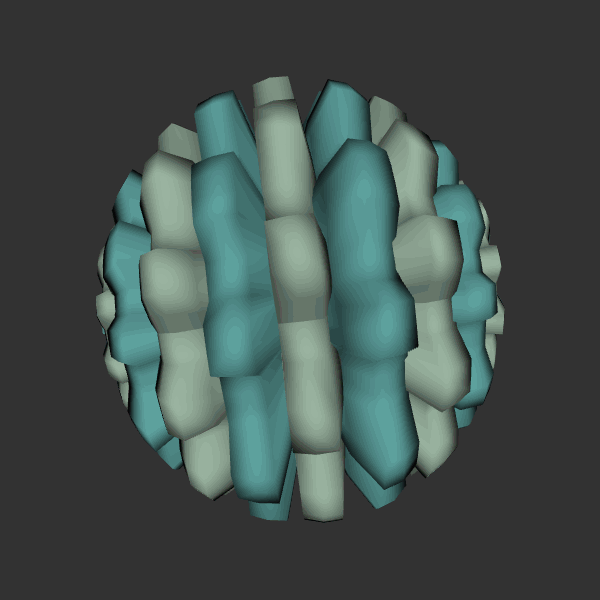
Background: dark